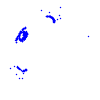
Particle: electron